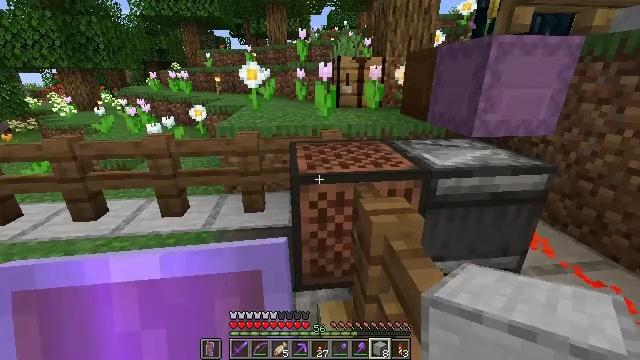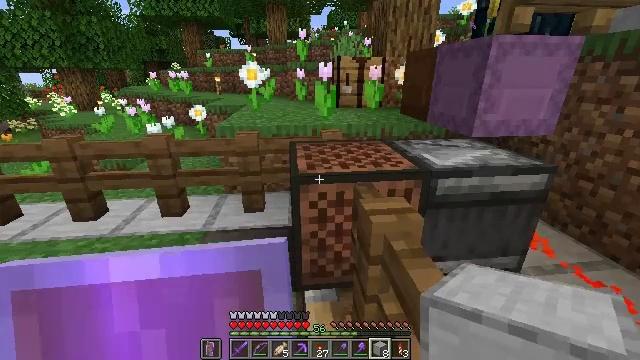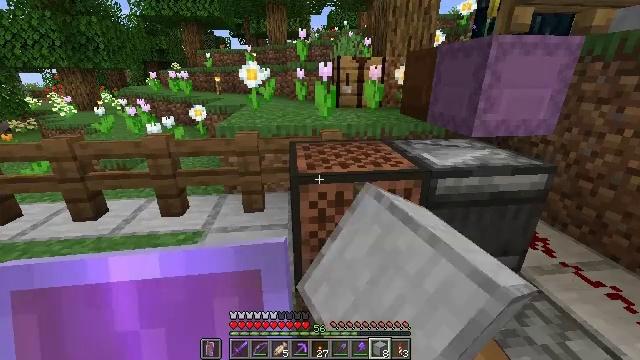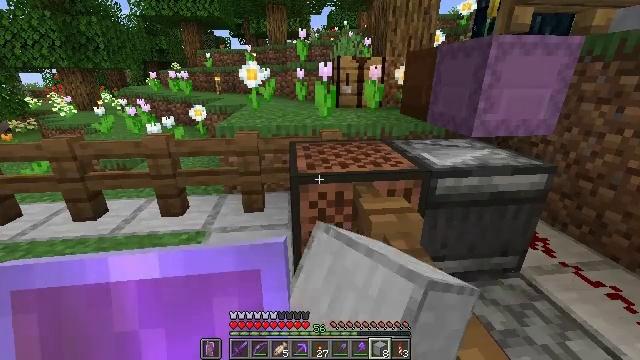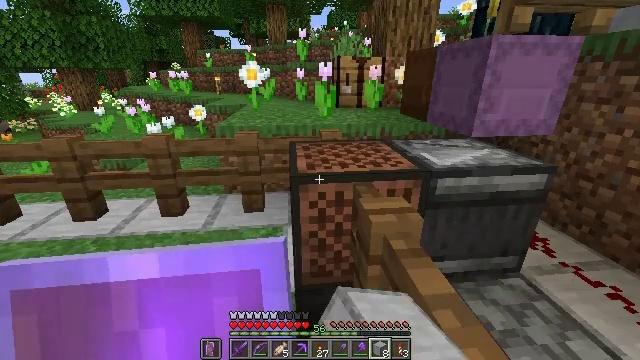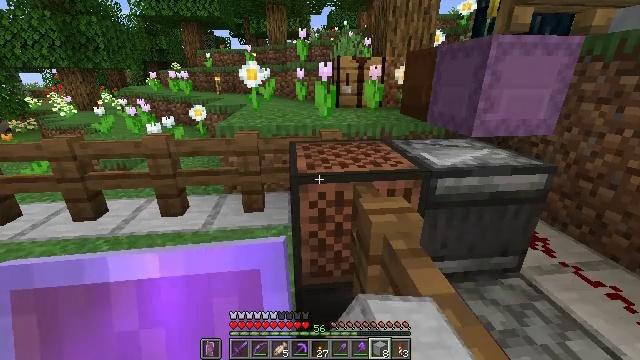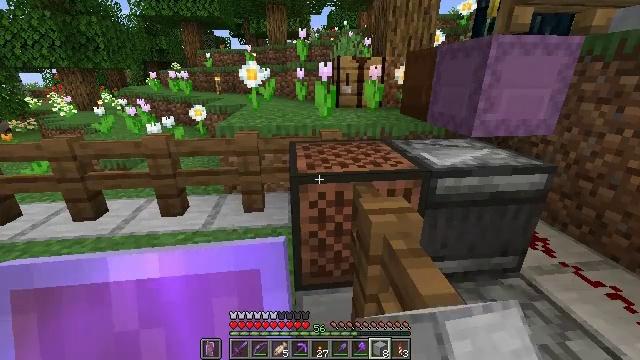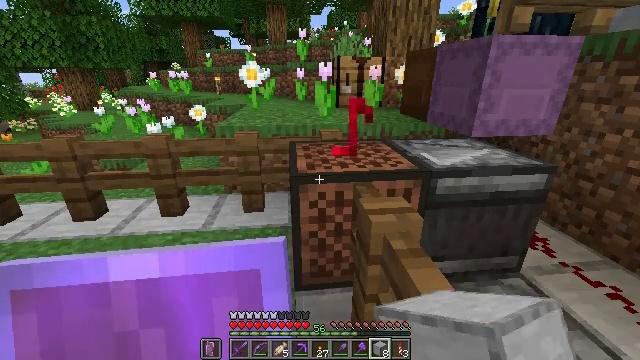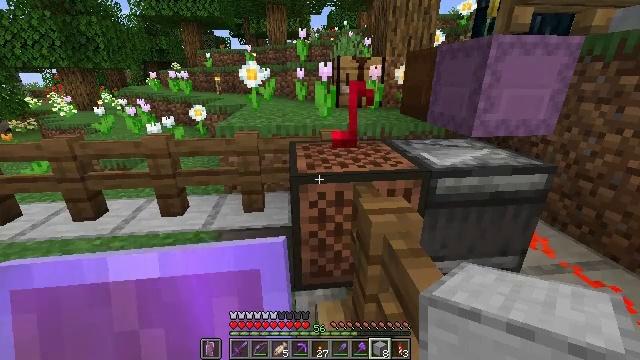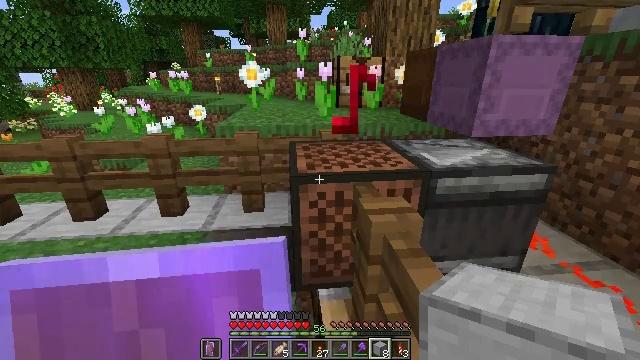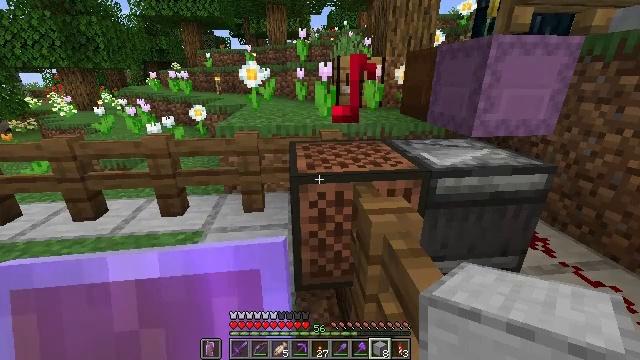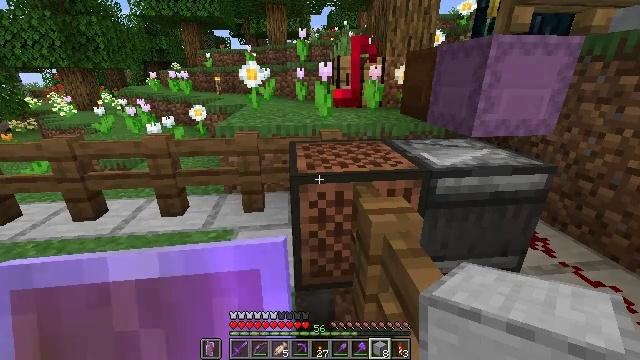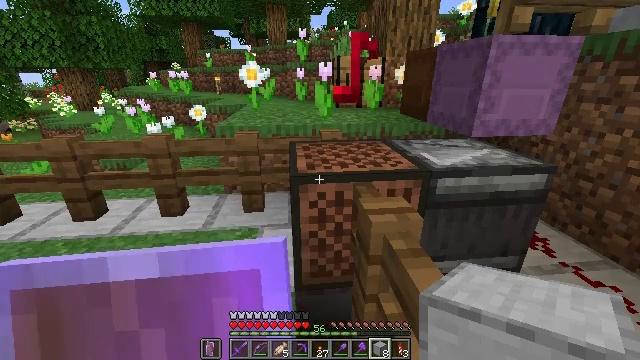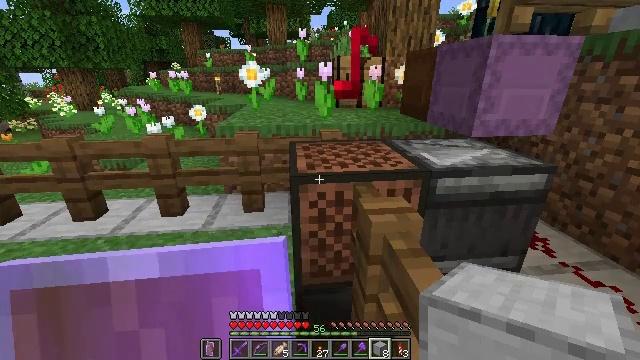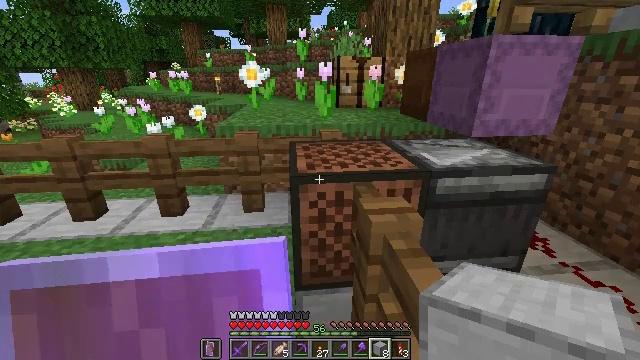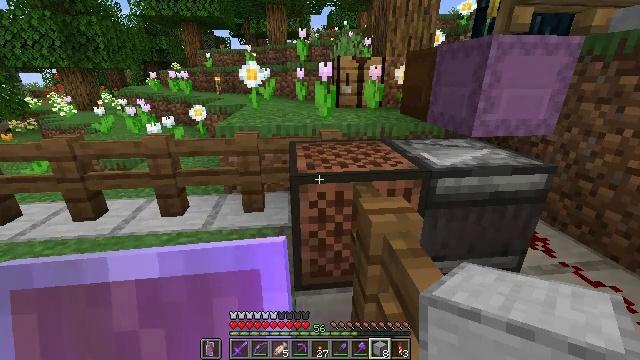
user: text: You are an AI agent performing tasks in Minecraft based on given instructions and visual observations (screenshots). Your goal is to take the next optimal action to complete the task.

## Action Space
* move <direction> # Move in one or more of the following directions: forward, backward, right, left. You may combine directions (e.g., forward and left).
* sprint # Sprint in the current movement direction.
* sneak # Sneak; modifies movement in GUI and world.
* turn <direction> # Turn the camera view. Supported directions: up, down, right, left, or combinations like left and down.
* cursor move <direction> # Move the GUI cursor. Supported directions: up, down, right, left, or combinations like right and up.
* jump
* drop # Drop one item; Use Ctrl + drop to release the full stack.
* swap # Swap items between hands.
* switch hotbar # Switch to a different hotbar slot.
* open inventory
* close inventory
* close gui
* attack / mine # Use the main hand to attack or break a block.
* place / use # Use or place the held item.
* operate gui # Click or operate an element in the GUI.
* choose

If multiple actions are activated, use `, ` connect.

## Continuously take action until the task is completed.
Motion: motion action
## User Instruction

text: Gather redstone wire from the ground.
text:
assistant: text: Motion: use / place
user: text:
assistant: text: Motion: use / place
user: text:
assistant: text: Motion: use / place
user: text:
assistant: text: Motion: use / place
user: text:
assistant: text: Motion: no_op
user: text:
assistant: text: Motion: no_op
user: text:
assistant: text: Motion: no_op
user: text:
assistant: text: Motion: no_op
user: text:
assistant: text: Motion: no_op
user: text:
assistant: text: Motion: no_op
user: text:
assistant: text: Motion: no_op
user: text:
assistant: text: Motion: no_op
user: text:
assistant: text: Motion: no_op
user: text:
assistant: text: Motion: no_op
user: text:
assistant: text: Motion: no_op
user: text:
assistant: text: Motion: no_op
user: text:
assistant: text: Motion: no_op
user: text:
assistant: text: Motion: no_op
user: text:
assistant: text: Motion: no_op
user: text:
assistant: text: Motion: no_op
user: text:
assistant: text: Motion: no_op
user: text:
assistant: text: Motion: no_op
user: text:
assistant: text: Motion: no_op
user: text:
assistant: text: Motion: no_op
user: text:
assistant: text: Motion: use / place
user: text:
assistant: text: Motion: use / place
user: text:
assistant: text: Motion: use / place
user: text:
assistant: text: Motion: use / place
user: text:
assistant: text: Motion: no_op
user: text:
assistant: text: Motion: no_op